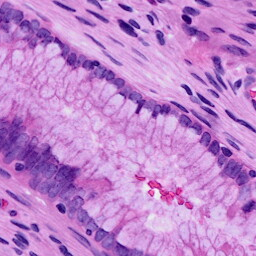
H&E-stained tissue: Cervix